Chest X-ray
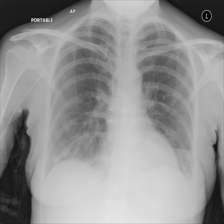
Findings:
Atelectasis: negative
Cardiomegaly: negative
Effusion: negative
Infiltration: negative
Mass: negative
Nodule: negative
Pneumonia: negative
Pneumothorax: negative
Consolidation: negative
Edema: negative
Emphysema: negative
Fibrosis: negative
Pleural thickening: negative
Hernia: negative